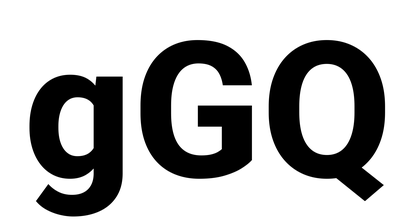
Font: Roboto_ExtraBold